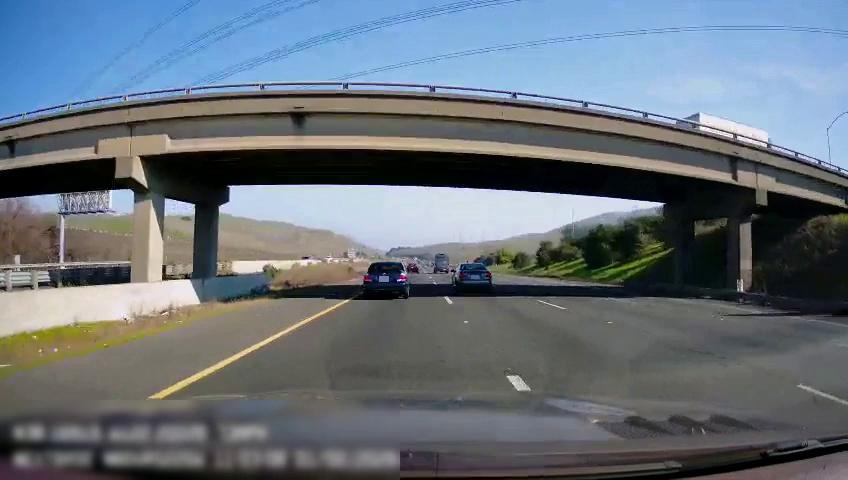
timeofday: Day
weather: Sunny
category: Drivable Space
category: Vehicles | Car
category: Vehicles | Car
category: Vehicles | Van
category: Vehicles | Car
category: Vehicles | Truck
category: Lanes | Alternate Lane
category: Lanes | Alternate Lane
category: Lanes | Alternate Lane
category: Lanes | Alternate Lane